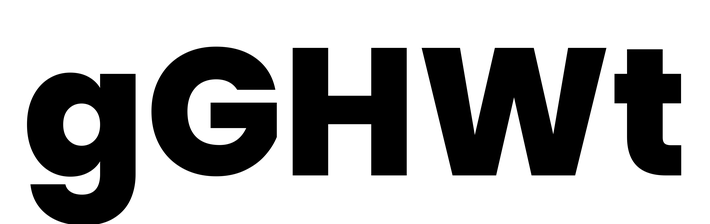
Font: Poppins-ExtraBold